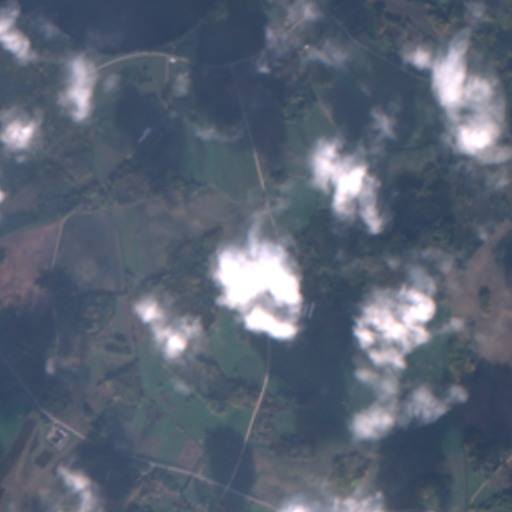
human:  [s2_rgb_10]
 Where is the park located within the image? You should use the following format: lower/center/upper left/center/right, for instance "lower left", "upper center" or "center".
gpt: The park is located in the upper center of the image.
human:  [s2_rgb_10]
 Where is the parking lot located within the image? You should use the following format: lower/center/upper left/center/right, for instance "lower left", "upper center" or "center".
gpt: The parking lot is located in the upper center of the image.
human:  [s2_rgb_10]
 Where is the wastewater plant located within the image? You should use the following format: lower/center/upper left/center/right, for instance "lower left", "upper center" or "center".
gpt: The wastewater plant is located in the lower center of the image.
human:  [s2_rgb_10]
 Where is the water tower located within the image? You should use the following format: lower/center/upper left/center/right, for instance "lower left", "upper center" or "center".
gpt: The water tower is located in the center of the image.
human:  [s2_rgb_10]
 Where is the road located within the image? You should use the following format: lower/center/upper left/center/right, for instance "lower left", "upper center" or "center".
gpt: There is no road in the image.